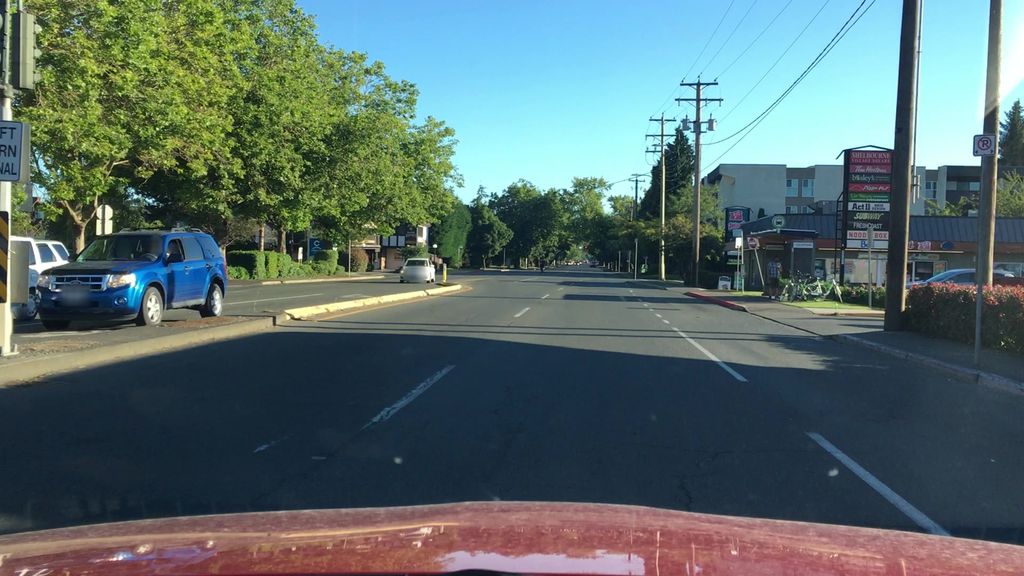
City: victoria